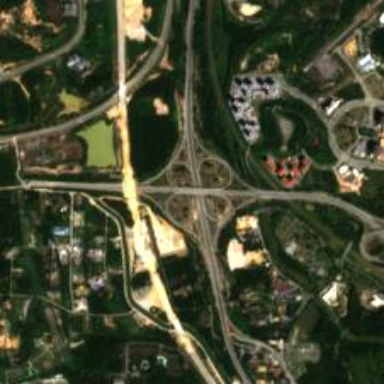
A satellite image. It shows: Motorway junction.